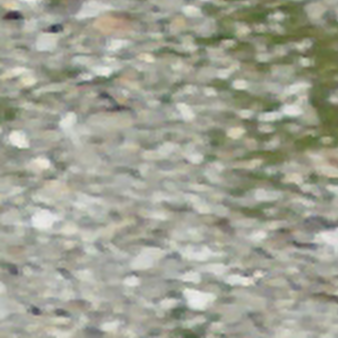
Label: other